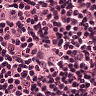
Metastatic tissue present: no